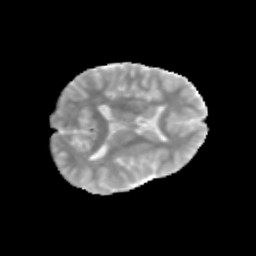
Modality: MD
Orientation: axial
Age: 11
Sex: male
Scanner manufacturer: siemens
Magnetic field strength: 3 T
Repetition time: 3.8 s
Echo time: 0.07 s